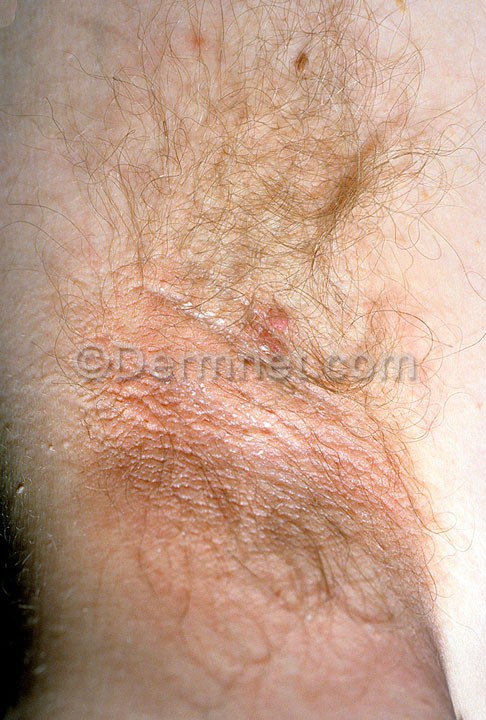
Disease: Systemic Disease